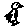
Label: bird